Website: apple
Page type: billing-address
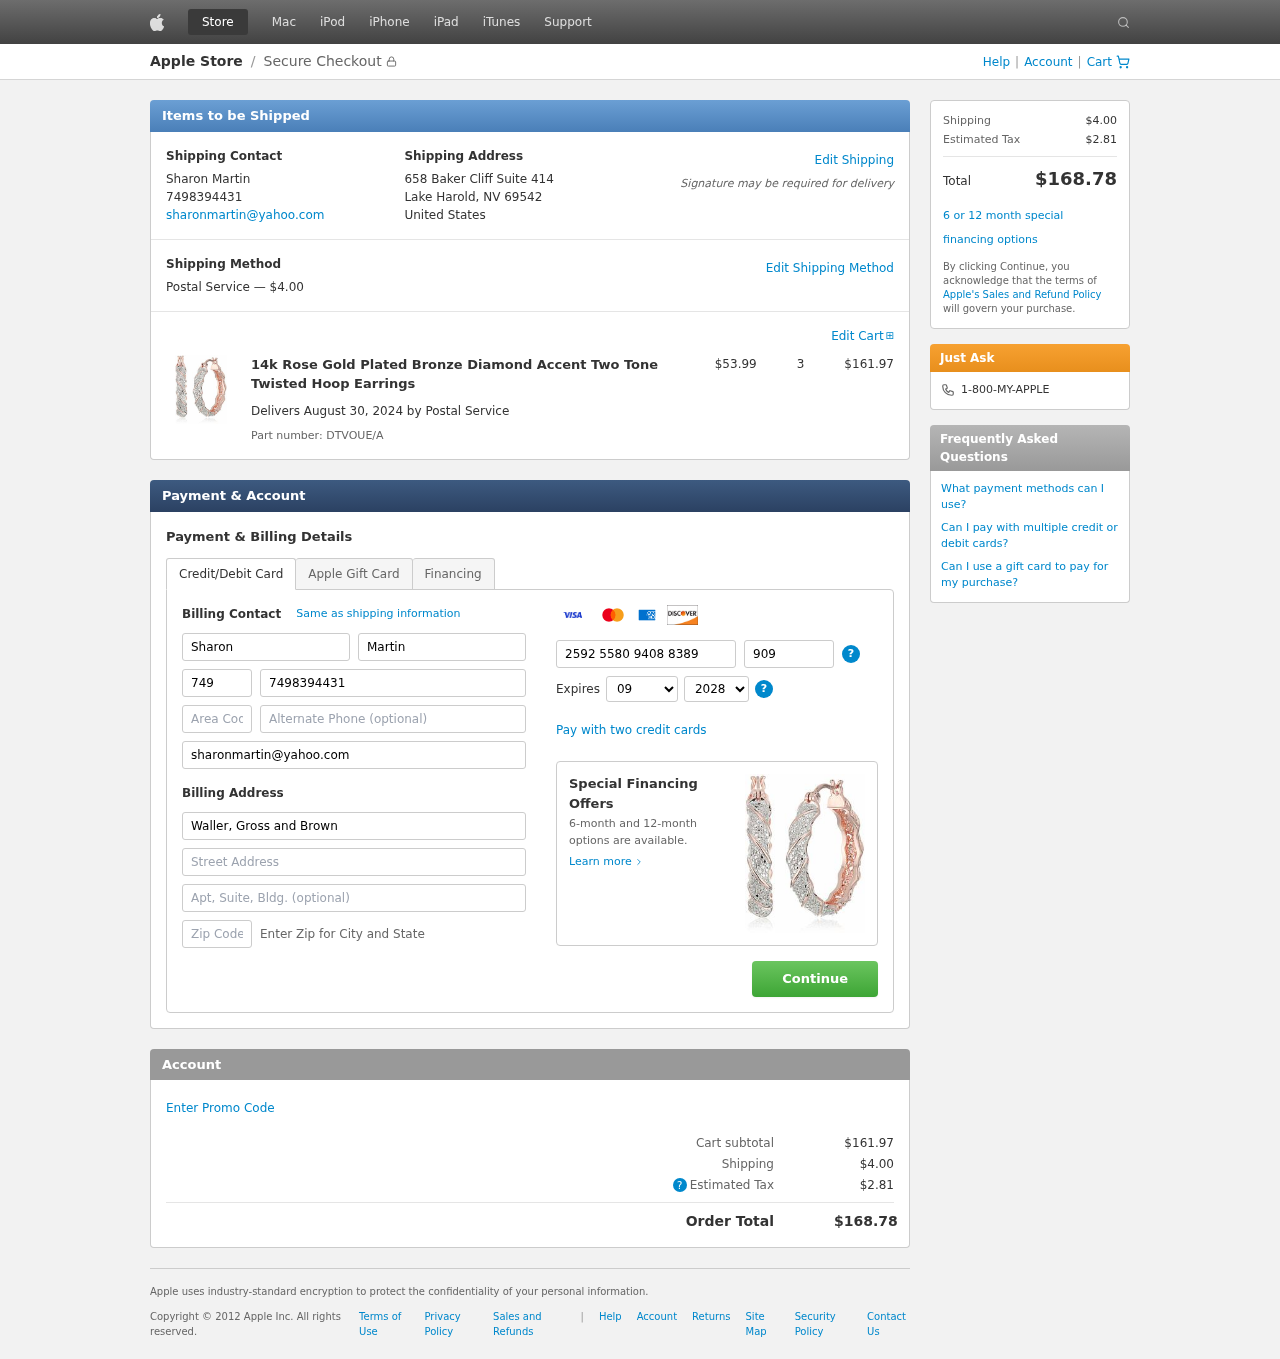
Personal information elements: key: PII_CARD_CVV
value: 909
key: PII_CARD_EXPIRY_MONTH
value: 09
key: PII_CARD_EXPIRY_YEAR
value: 28
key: PII_CARD_NUMBER
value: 2592 5580 9408 8389
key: PII_CITY_STATE_ZIP
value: Lake Harold, NV 69542
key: PII_COMPANY
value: Waller, Gross and Brown
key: PII_COUNTRY
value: United States
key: PII_EMAIL
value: sharonmartin@yahoo.com
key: PII_FIRSTNAME
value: Sharon
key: PII_FULLNAME
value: Sharon Martin
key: PII_LASTNAME
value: Martin
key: PII_PHONE
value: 7498394431
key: PII_PHONE_AREA
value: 749
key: PII_STREET
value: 658 Baker Cliff Suite 414
Product elements: key: PRODUCT1_NAME
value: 14k Rose Gold Plated Bronze Diamond Accent Two Tone Twisted Hoop Earrings
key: PRODUCT1_PRICE
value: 53.99
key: PRODUCT1_QUANTITY
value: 3
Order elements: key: ORDER_SHIPPING_COST
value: $4.00
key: ORDER_SUBTOTAL
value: $161.97
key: ORDER_DELIVERY_DATE
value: August 30, 2024
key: ORDER_PART_NUMBER
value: DTVOUE/A
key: ORDER_TAX
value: $2.81
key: ORDER_TOTAL
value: $168.78